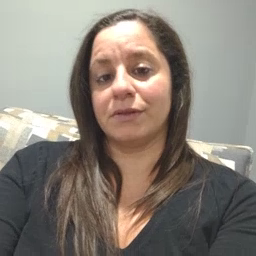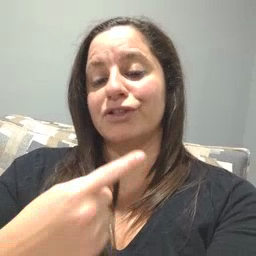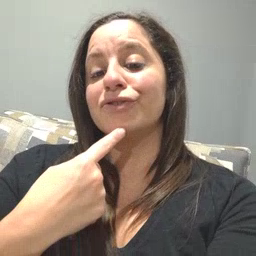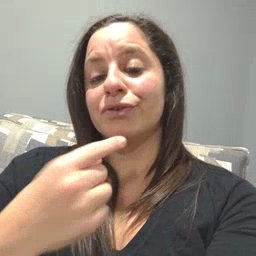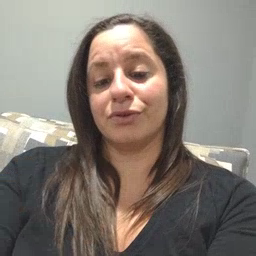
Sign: chin